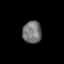
Tissue: lung
Cell type: Endothelial cells
Senescence score: 0.1178
Nuclear area (px): 418
Mean DAPI intensity: 115.426